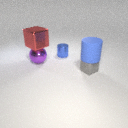
large purple metal sphere to the left of small blue metal cylinder